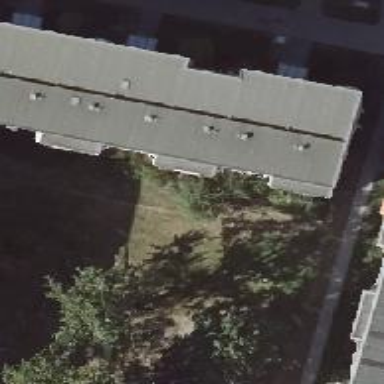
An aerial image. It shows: Apartment building with flat roof.